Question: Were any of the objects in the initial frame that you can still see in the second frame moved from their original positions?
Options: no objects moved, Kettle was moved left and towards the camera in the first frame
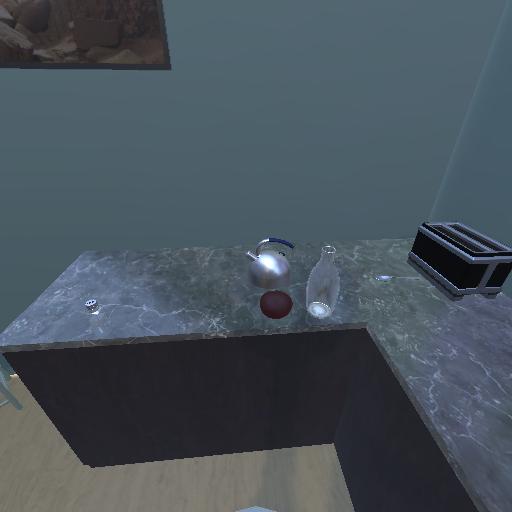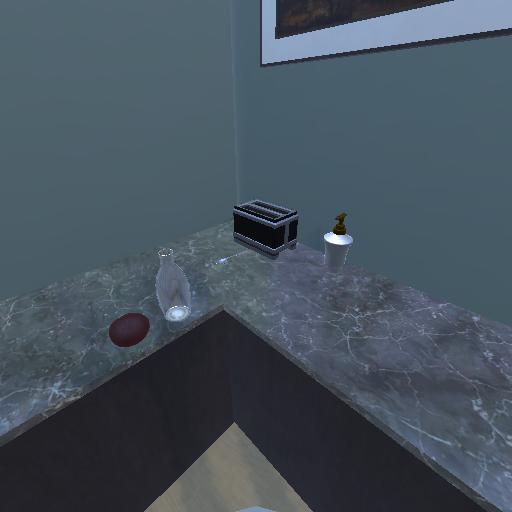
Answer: no objects moved